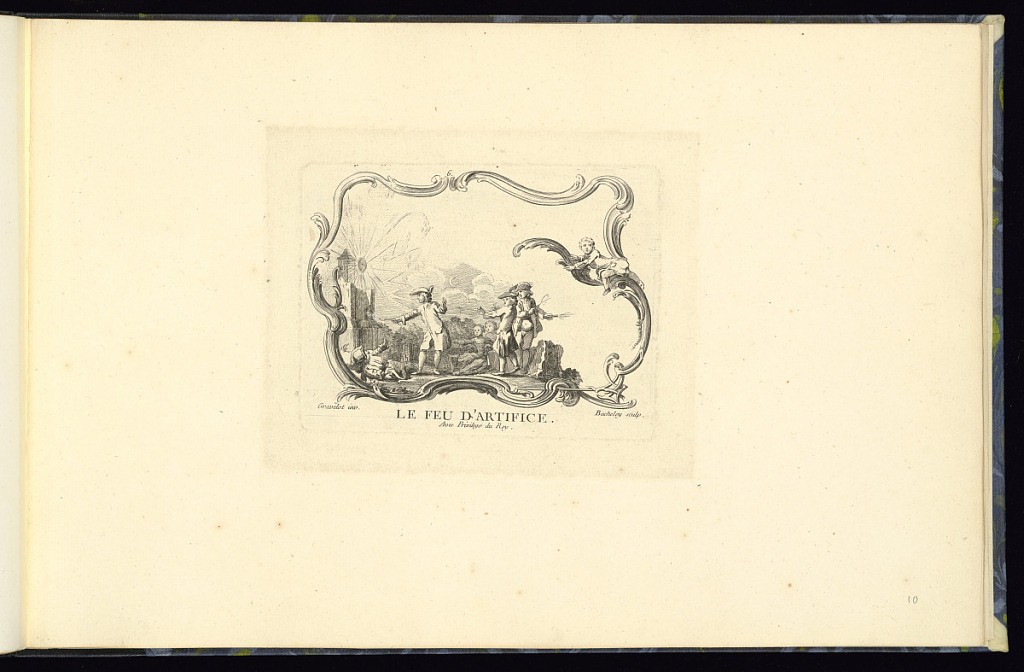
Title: LE FEU D’ARTIFICE
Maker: Jacques Bacheley, French, 1712 – 1781
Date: mid- 18th century
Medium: etching on paper
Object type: Print
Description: Sixth plate from a series of twelve scenes depicting children's games, framed within decorative rococo cartouches. The scene shows a group of children playing with fireworks within a landscape, one of the boys is laying on an element of the cartouche. The title is lettered below the cartouche, the plate is signed and numbered.